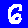
Digit: 6